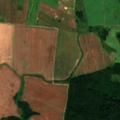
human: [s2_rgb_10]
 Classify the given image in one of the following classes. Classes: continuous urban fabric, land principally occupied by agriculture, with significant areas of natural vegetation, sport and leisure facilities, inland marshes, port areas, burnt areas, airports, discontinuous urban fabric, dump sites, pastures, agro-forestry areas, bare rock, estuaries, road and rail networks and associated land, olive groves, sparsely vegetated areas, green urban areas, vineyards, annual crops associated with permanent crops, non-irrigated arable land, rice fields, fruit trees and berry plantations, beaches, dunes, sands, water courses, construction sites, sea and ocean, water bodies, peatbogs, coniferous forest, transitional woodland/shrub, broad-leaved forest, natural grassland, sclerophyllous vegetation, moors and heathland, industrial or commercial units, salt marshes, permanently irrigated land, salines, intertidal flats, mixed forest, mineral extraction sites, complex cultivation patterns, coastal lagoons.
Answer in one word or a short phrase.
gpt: non-irrigated arable land, land principally occupied by agriculture, with significant areas of natural vegetation, broad-leaved forest